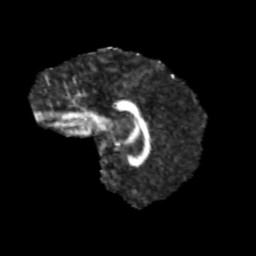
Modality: FA
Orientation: sagittal
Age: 10
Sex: female
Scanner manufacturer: siemens
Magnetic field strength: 3 T
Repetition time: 3.8 s
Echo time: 0.07 s